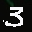
Label: 3